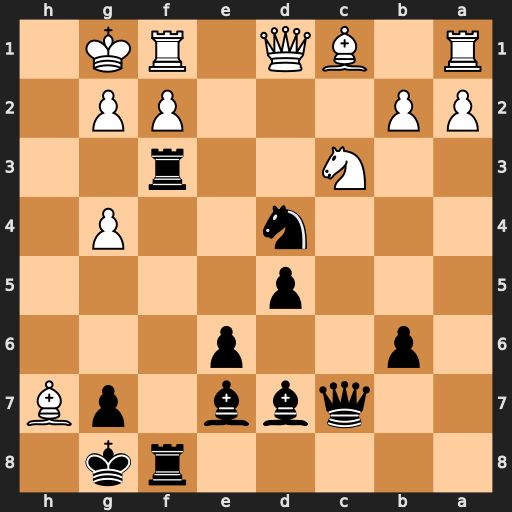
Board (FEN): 5rk1/2qbb1pB/1p2p3/3p4/3n2P1/2N2r2/PP3PP1/R1BQ1RK1
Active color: b
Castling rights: -
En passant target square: -
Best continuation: Kxh7 Qxd4 Bc5